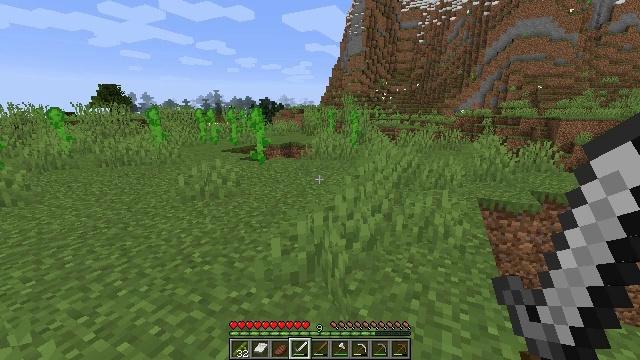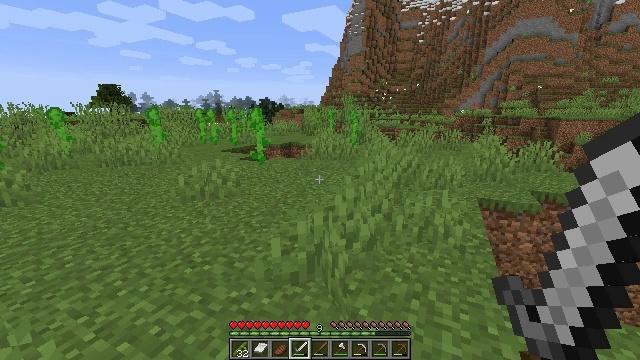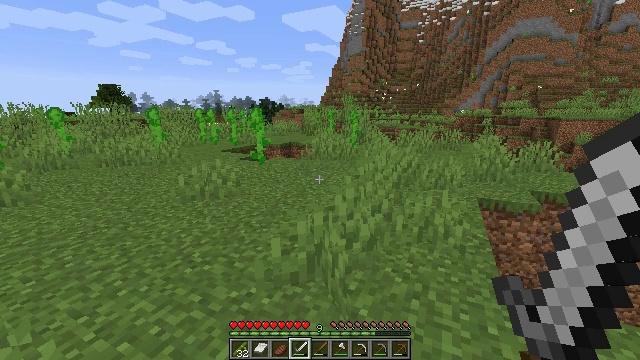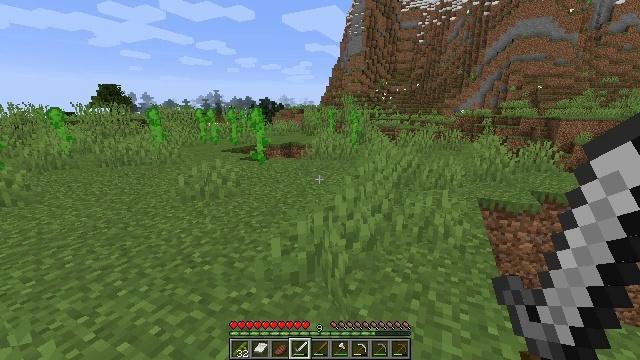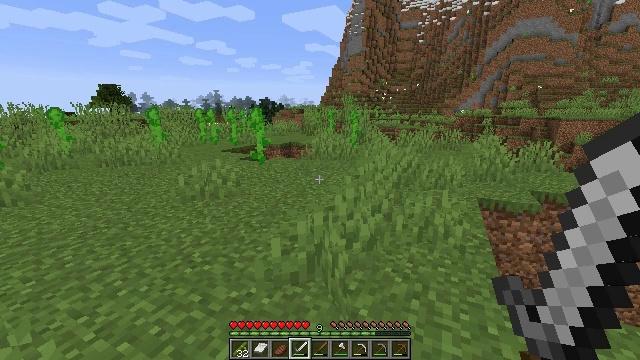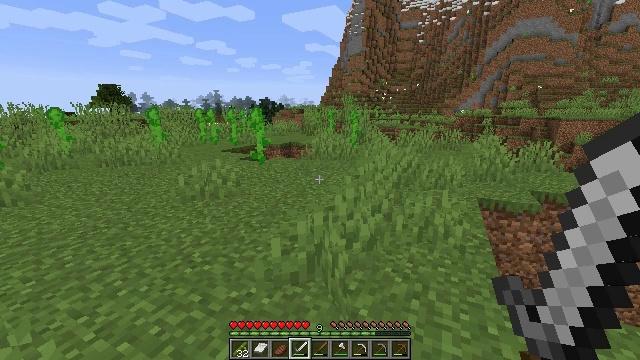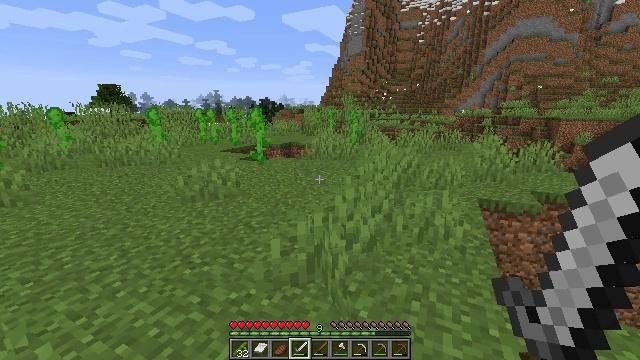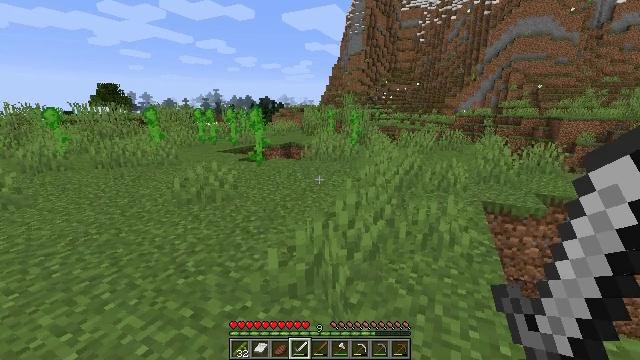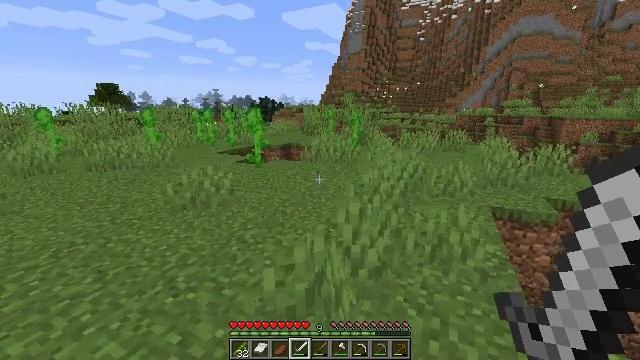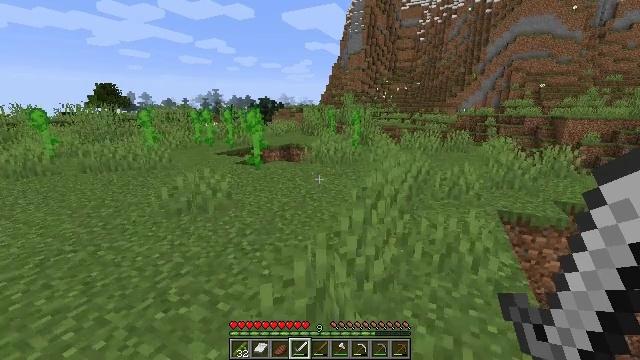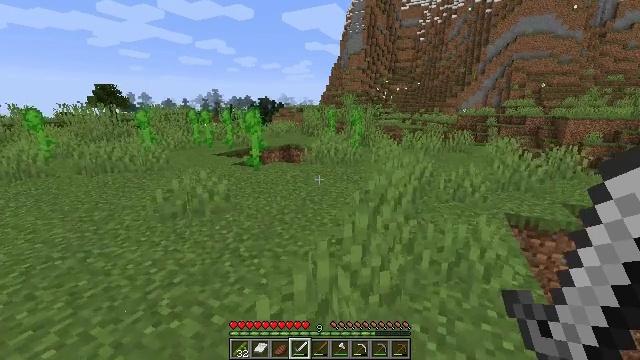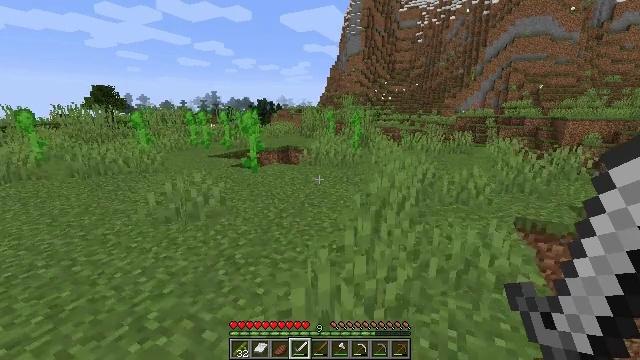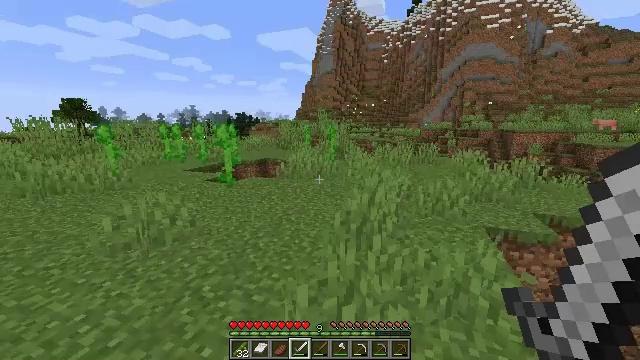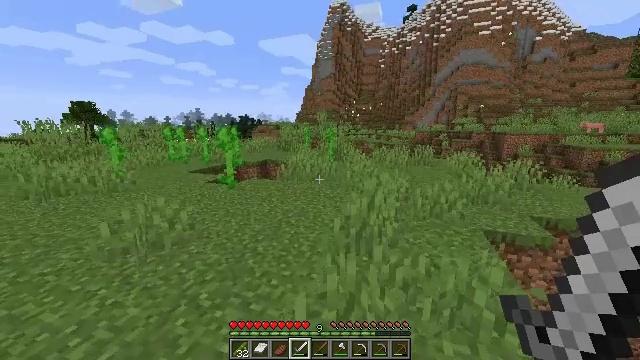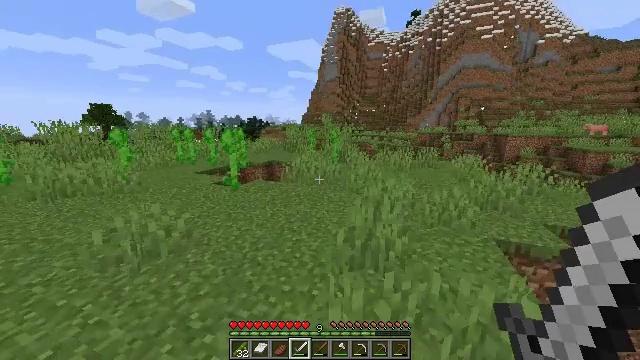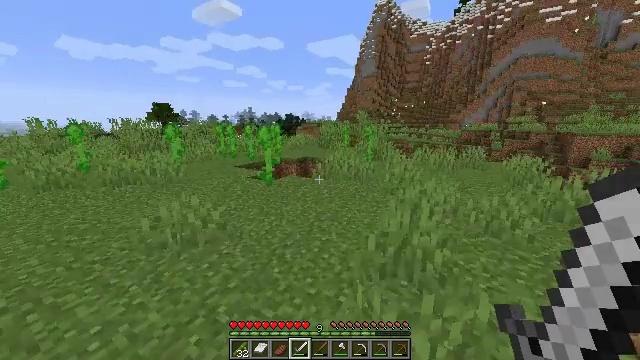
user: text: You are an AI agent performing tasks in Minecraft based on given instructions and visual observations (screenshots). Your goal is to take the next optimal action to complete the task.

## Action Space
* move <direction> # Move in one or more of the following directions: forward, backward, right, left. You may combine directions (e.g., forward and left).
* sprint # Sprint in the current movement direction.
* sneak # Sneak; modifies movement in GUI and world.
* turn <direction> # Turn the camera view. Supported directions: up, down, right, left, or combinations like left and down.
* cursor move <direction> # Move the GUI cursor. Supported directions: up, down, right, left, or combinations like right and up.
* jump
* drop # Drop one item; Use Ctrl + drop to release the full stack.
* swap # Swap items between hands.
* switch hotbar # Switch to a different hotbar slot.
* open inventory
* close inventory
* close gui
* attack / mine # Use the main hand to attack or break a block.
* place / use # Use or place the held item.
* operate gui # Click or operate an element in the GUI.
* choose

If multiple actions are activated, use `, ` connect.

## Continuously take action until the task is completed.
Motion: motion action
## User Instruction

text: Harvest sweet berries by mining the bush.
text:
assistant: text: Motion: no_op
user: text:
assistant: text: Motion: no_op
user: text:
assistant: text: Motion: no_op
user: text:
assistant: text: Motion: no_op
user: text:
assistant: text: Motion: no_op
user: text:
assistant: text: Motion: move forward
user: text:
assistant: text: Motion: move forward
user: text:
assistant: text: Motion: move forward
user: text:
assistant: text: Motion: move forward
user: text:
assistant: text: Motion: move forward
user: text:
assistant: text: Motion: move forward, sprint
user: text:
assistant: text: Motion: move forward, sprint, turn right and up
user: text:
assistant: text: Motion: move forward, sprint
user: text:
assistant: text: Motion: move forward, sprint, turn left
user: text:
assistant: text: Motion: move forward, sprint, turn left and down
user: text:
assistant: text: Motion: move forward, turn left and up
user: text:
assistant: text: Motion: move forward, turn left and up
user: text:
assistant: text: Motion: move forward, sprint, turn left and up
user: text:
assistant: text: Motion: move forward, sprint, turn left and up
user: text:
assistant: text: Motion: move forward, sprint, turn right and down
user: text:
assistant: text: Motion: move forward, sprint, turn right
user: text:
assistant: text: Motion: move forward
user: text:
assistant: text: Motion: move forward
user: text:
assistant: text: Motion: move forward, sprint
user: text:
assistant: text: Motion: move forward, sprint
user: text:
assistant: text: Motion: move forward, sprint
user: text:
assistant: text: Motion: move forward, sprint
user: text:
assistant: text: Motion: move forward
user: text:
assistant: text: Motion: move forward
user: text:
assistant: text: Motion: move forward, turn right and up